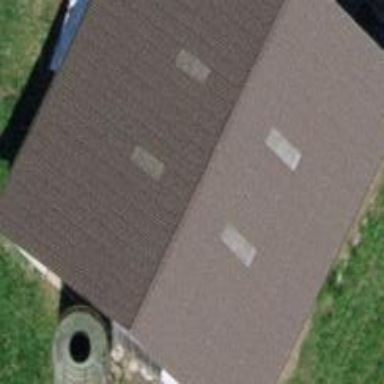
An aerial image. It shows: Gabled roof on farm auxiliary building.